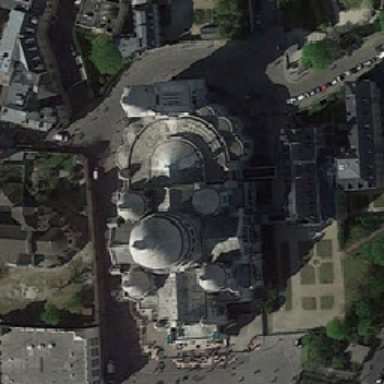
The grand building of the dome is church .